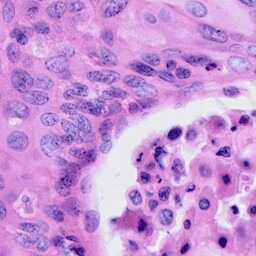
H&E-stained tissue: Cervix